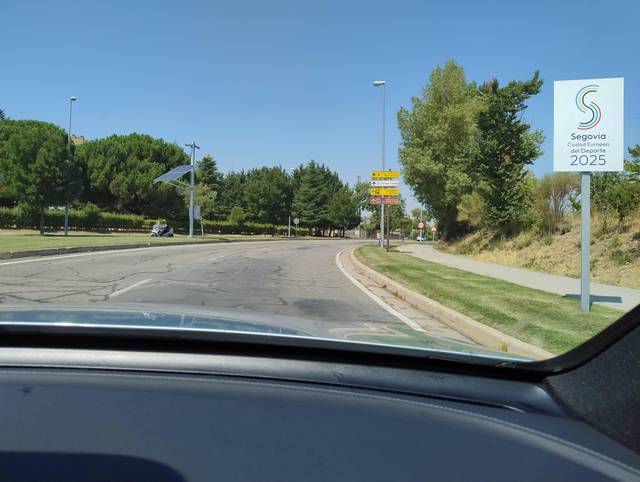
Region: Spain
Coordinates: 40.936, -4.099